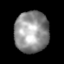
Tissue: lung
Cell type: Epithelial cells
Senescence score: 0.1938
Nuclear area (px): 1391
Mean DAPI intensity: 145.264